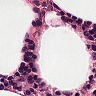
Metastatic tissue present: no